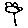
Label: flower